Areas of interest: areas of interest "Badminton Court"
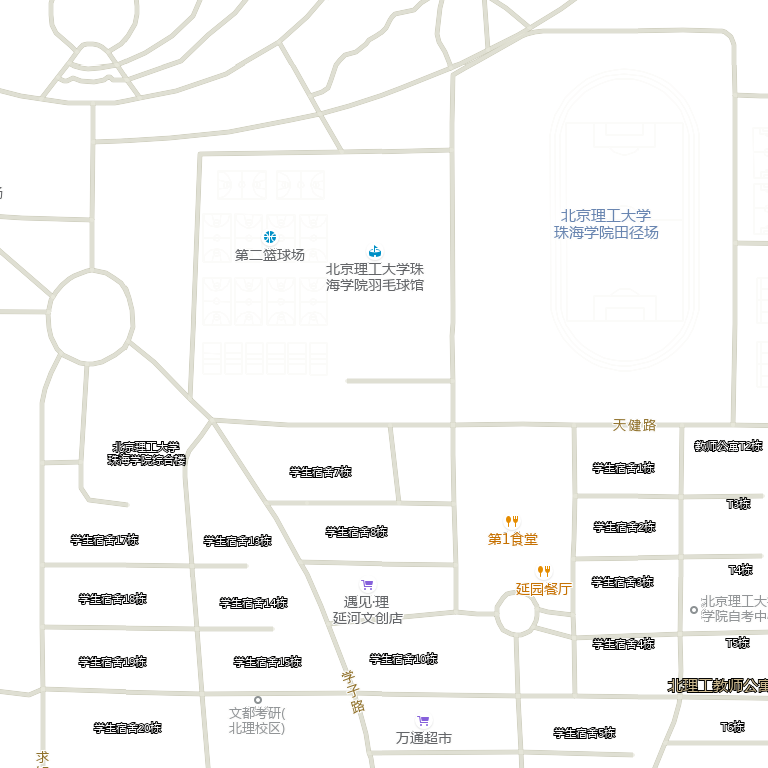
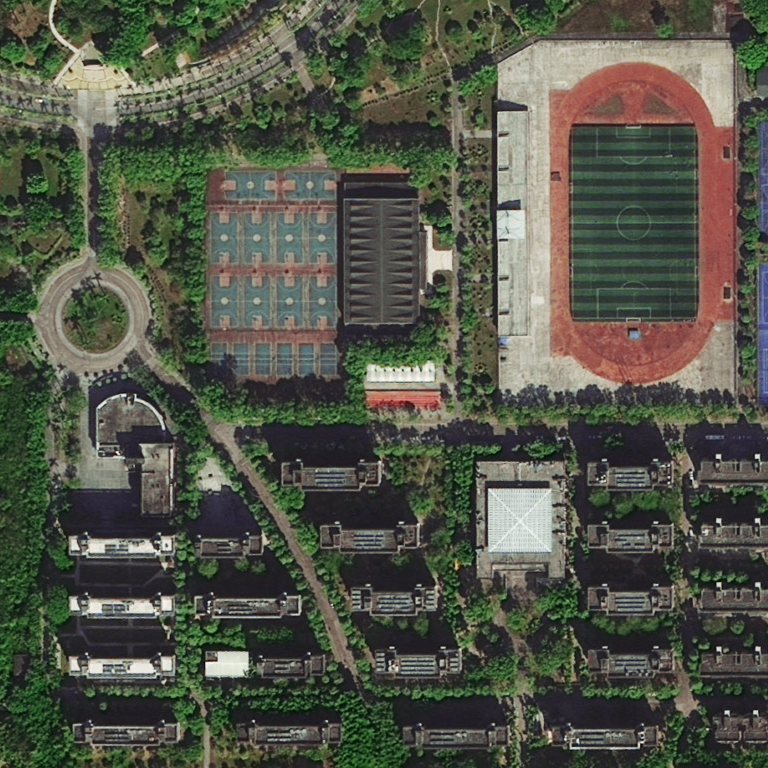